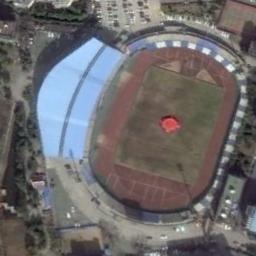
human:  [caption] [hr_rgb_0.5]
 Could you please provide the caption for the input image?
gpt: Oval stadium next to the road, Parking lot and vegetation .

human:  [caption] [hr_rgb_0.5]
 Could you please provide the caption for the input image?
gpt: The stadium has a blue roof on two sides .

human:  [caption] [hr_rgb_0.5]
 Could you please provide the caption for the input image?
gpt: The stadium is next to some trees and parking lot .

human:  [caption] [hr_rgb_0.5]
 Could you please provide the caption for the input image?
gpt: There are many trees beside the stadium .

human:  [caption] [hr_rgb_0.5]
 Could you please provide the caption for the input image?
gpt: There are some green trees beside the stadium .